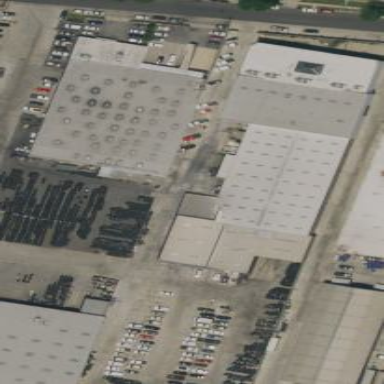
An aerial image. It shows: Industrial building.